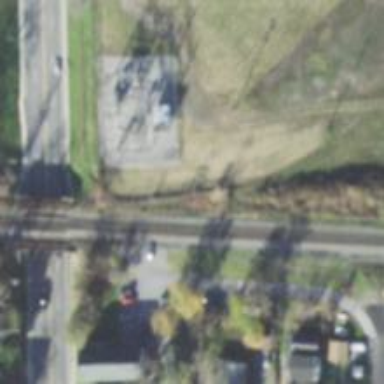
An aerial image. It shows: Abandoned railway.